Interaction volume radius: 10 \u00c5
Interaction volume height: 25 \u00c5
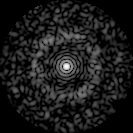
Disorder parameter: 0.8391